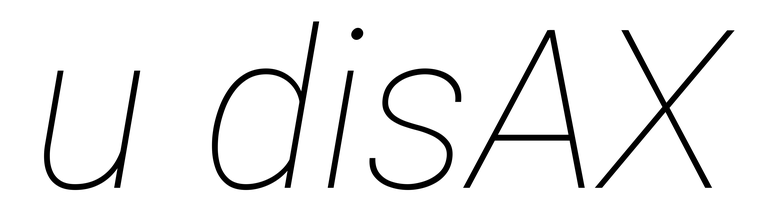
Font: Roboto-Italic_Thin_Italic